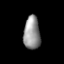
Tissue: lung
Cell type: Fibroblasts
Senescence score: 0.2345
Nuclear area (px): 538
Mean DAPI intensity: 146.255